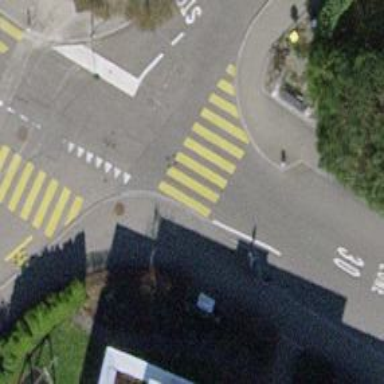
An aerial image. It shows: Zebra crossing on the road.